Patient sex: F
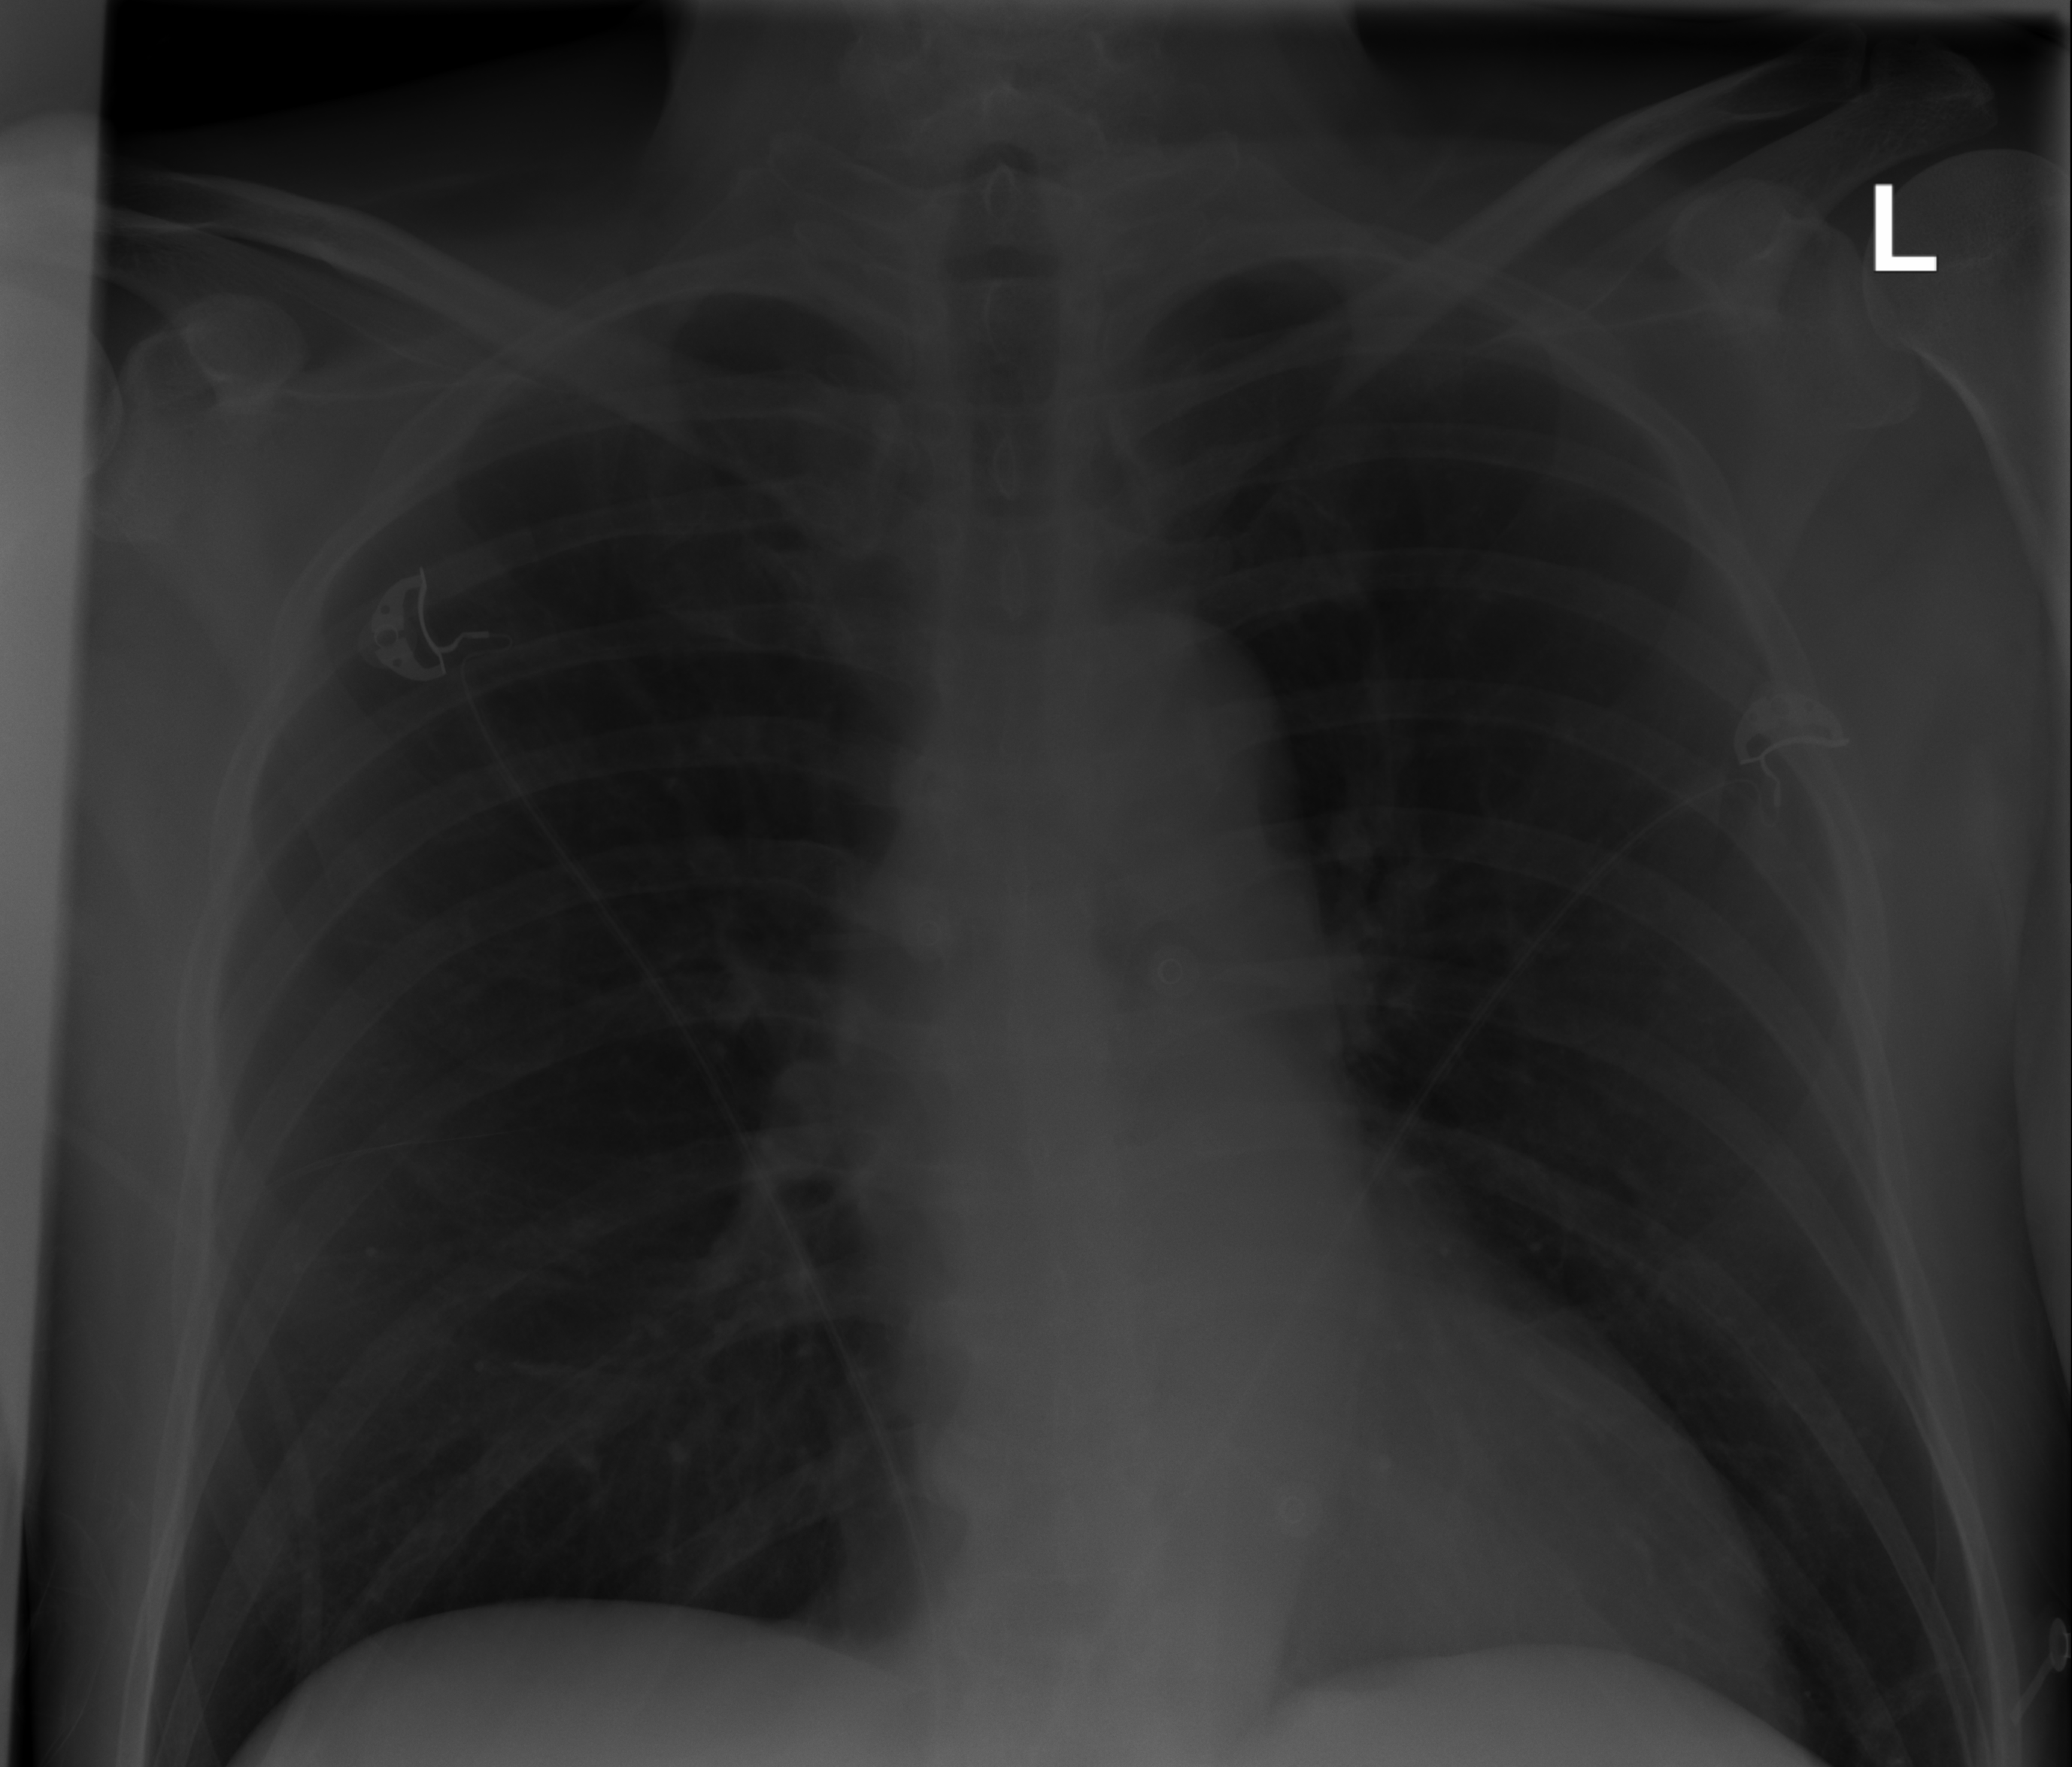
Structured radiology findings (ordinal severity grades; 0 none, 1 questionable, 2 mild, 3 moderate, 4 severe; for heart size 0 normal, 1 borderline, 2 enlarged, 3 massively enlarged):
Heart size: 0
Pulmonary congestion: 0
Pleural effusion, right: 0
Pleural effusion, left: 0
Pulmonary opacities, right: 0
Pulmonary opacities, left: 0
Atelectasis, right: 0
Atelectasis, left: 2